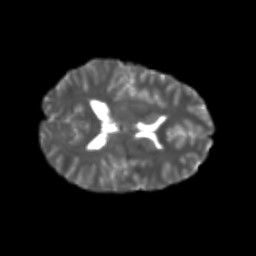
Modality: T2w
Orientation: axial
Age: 20
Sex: female
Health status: healthy
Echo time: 0.074 s